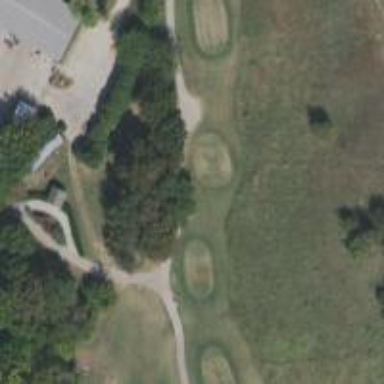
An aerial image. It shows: Service road used as golf cart path.